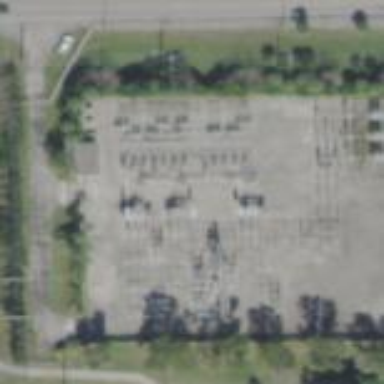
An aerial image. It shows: Outdoor power substation surrounded by fence. The substation is specifically for distribution purposes.